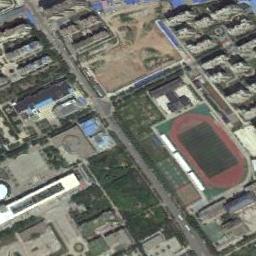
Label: ground_track_field